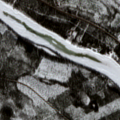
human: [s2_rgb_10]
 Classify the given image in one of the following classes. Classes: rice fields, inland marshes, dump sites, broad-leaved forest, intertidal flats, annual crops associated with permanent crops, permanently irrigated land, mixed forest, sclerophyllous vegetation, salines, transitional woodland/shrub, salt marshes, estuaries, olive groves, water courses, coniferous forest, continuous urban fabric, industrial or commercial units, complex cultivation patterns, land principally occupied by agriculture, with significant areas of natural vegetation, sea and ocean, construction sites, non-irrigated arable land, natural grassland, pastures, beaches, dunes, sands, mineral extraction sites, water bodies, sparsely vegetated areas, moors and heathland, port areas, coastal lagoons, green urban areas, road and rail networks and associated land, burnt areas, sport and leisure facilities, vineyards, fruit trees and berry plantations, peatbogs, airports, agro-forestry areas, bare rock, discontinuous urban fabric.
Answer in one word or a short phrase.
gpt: coniferous forest, mixed forest, transitional woodland/shrub, peatbogs, water courses